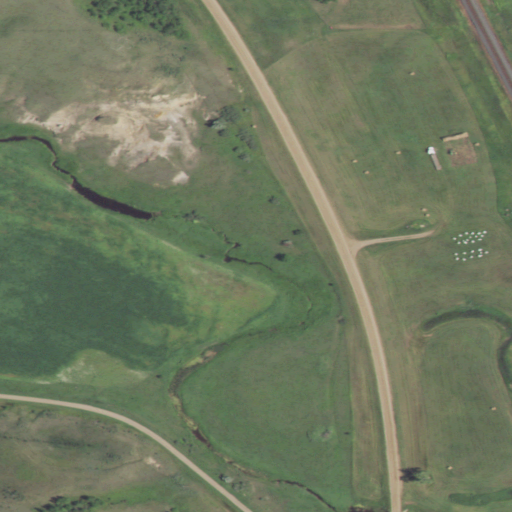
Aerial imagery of valley in North Dakota named Baden Coulee containing grassland, open development, and low intensity development